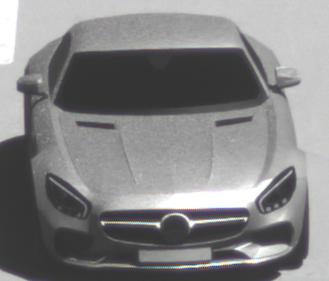
Make: Mercedes-Benz
Model: AMG GT Coupé
Detailed model: AMG GT (190) Coupé
Model produced from: 2014/10
Model produced until: 2017/01
Doors: 2
Color: white
Road condition: dry road
Daytime: midday
Contrast: high contrast